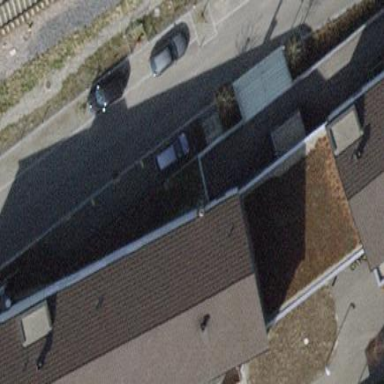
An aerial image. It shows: Street side parking area.